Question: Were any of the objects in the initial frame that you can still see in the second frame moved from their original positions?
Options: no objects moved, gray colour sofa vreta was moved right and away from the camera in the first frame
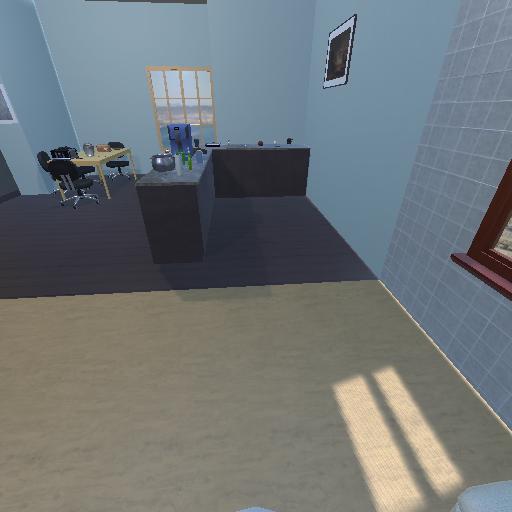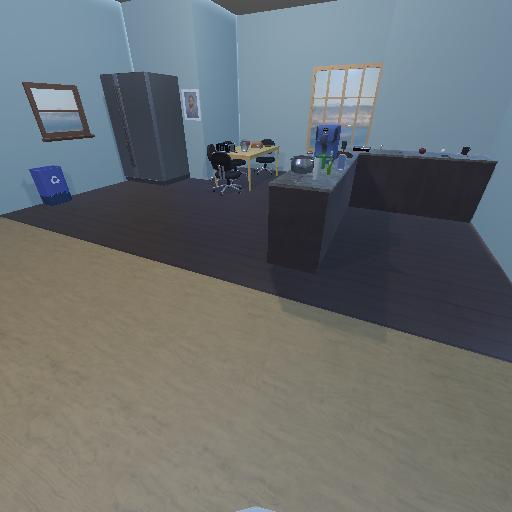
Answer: no objects moved